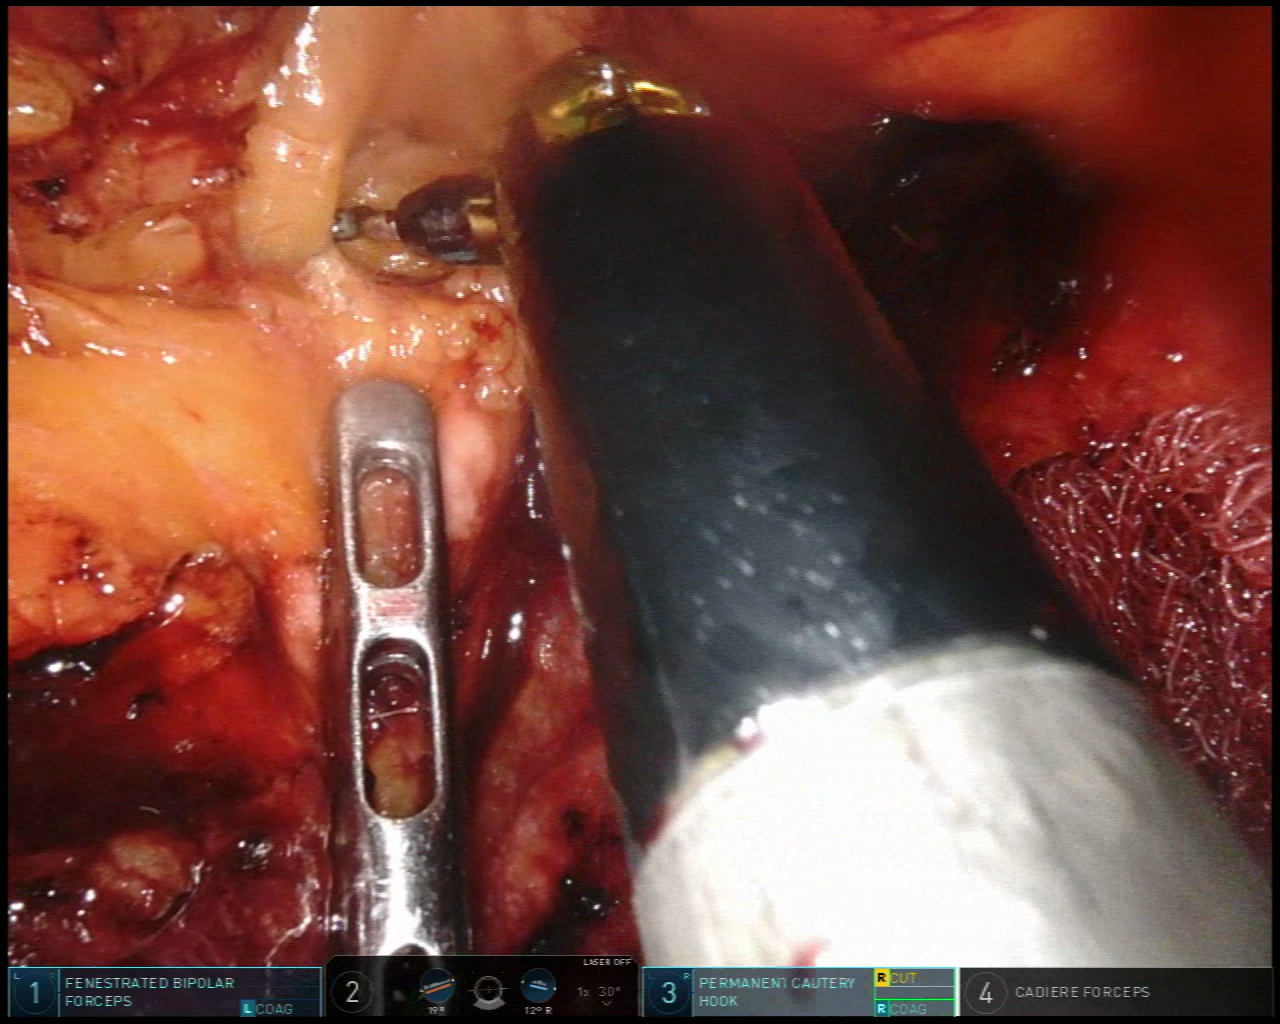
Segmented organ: pancreas
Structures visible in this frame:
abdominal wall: no
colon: no
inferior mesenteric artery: no
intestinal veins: no
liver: no
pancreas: yes
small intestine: no
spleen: no
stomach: no
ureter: no
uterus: no
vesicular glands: no